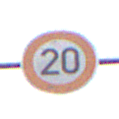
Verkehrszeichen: Geschwindigkeit20
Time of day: Midday
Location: Outdoor (Nature)
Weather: Overcast
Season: NotSpecified
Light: Natural